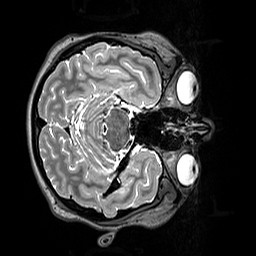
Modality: T2w
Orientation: axial
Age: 19
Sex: male
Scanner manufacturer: siemens
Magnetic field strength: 3 T
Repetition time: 3.2 s
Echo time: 0.412 s